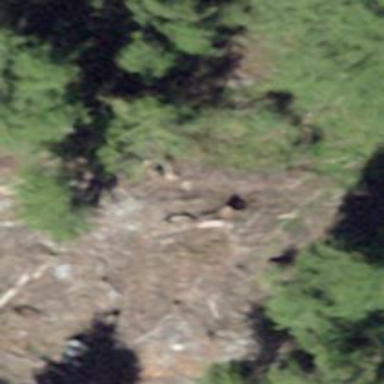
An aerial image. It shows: Natural cliff.